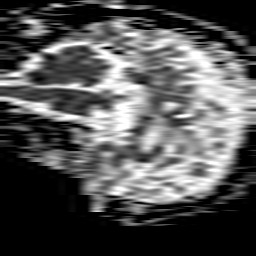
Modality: ADC
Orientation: sagittal
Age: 54
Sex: male
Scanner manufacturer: philips
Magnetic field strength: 1.5 T
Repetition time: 3.509 s
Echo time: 0.09257 s